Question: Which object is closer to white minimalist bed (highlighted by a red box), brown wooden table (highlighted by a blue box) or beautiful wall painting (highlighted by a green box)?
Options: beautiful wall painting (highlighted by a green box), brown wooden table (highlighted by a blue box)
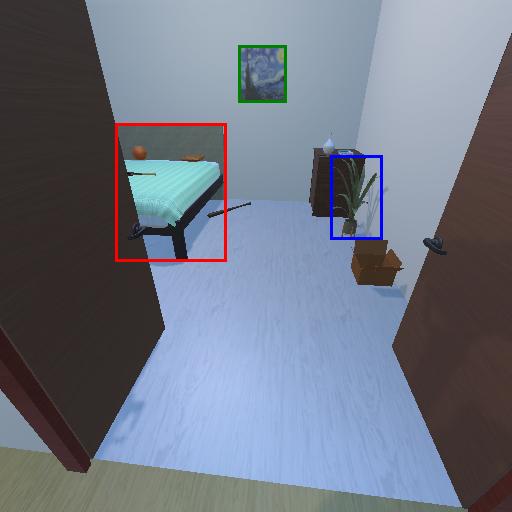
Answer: beautiful wall painting (highlighted by a green box)